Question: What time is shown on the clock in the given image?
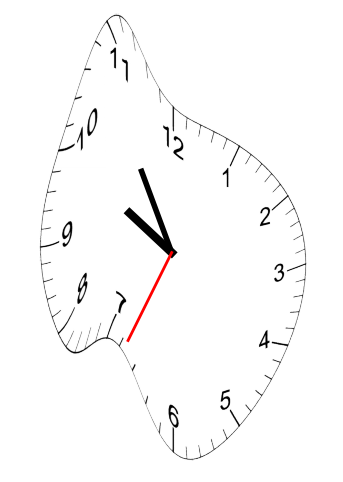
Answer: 09:54:34